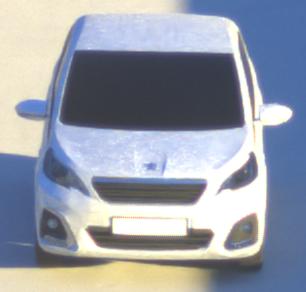
Make: Peugeot
Model: 108 1.0 VTi 68
Detailed model: 108
Model produced from: 2015/03
Model produced until: 2016/10
Doors: 3
Color: white
Road condition: dry road
Daytime: sunrise or sunset
Contrast: medium contrast